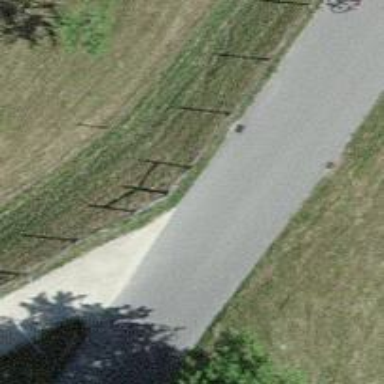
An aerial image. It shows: Smoothly paved residential road.